Field crop: maize
Growth stage: 2
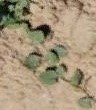
Species: convolvulus